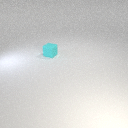
small cyan rubber cube